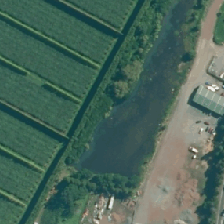
Land cover: lake_pond